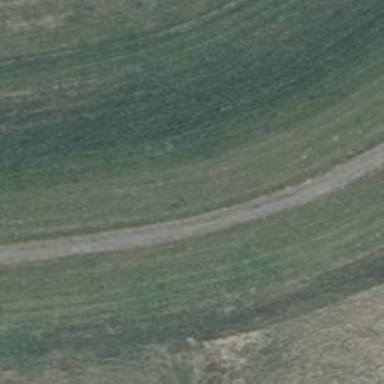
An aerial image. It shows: Concrete track with grade 1 quality.